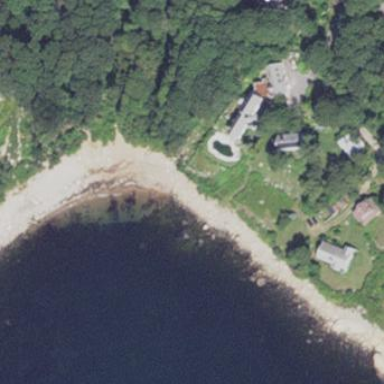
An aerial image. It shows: Beach with gravel surface.